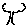
Label: tree